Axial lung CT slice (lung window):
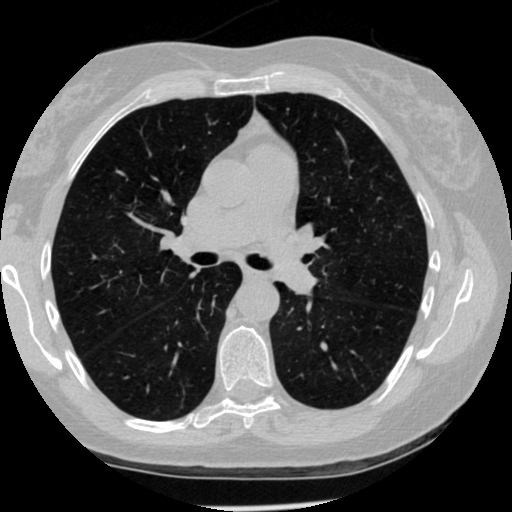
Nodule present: no